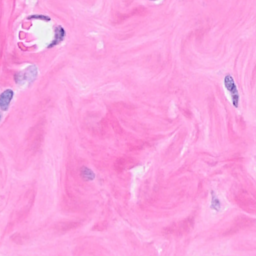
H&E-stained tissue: Breast